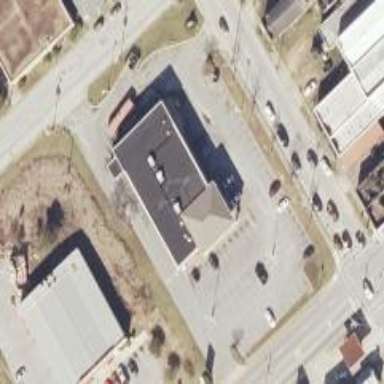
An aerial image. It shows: Pharmacy providing healthcare services.